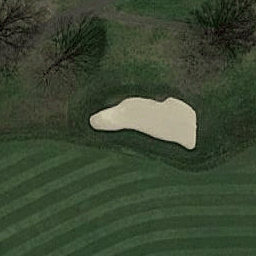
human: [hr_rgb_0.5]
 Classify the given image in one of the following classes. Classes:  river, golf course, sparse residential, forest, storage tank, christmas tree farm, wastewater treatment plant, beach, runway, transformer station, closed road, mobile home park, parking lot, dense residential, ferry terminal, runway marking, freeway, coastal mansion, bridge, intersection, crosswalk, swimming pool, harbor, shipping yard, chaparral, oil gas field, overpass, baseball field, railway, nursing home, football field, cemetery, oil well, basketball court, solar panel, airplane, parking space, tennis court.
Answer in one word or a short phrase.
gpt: golf course